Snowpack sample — Buffalo Mountain, Silverthorne, Colorado, USA (1/25/25, 10:11 AM MST)
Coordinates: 39.6222, -106.1139
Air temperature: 22 °F
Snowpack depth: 110 cm
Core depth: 10 cm
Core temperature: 46.4 °F
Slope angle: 12°, slope face: 102°
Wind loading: high
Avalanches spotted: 0
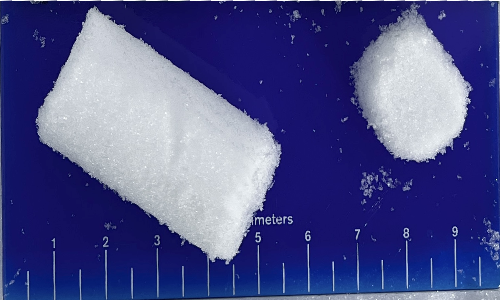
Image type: core
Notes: No avalanches nearby, collected on the outskirts of a fire break 15 meters from the treeline, on way to Buffalo and Red Mountain